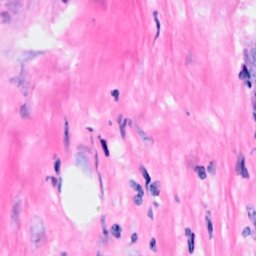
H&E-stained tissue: Breast